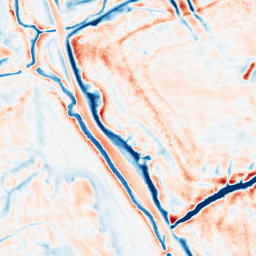
Category: edge_preserving
Decomposition family: bilateral
Decomposition parameters: d: 21
sigma_color: 50
sigma_space: 100
Upsampling method: bilinear
Upsampling parameters: scale: 2
Upsampling scale: 2